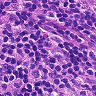
Metastatic tissue present: no